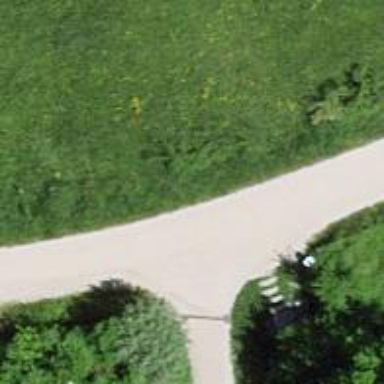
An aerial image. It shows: Footway along the road.